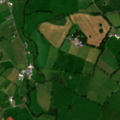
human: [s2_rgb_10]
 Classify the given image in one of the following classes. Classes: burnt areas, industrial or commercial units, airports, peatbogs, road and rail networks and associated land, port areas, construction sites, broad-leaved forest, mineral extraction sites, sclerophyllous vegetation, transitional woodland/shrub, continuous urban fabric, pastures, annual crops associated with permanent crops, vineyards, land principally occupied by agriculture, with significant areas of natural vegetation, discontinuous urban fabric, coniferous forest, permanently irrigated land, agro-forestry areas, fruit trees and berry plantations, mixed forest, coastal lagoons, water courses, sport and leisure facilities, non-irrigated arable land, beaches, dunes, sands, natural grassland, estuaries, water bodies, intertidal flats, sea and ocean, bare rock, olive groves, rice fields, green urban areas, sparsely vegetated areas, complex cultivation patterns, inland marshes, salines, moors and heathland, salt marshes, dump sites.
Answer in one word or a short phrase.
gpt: pastures, inland marshes